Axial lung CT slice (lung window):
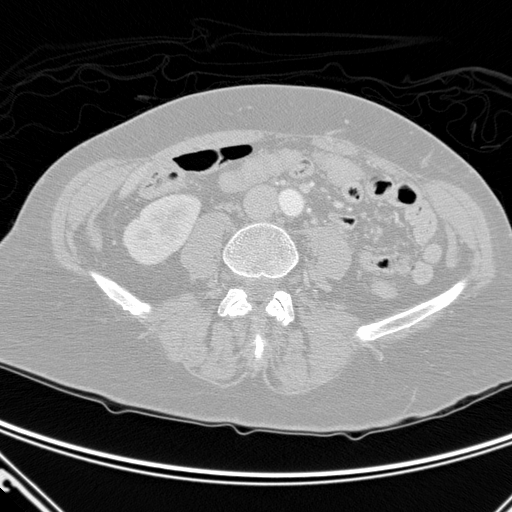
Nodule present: no